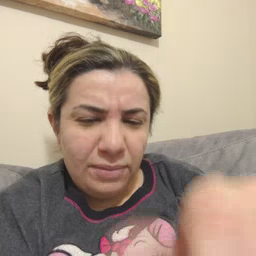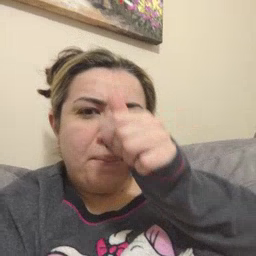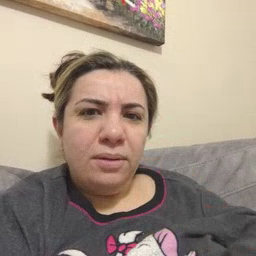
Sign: hide